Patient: sex F, age 58
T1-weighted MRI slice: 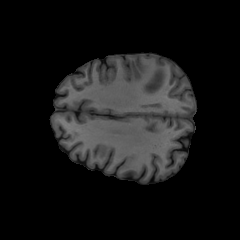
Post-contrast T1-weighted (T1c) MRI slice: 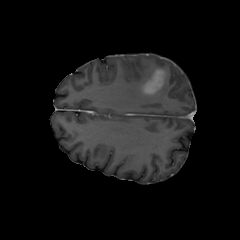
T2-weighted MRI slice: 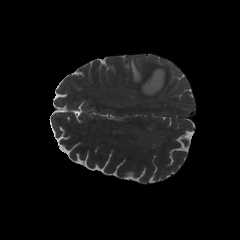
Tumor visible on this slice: yes
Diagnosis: Glioblastoma, IDH-wildtype
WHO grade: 4